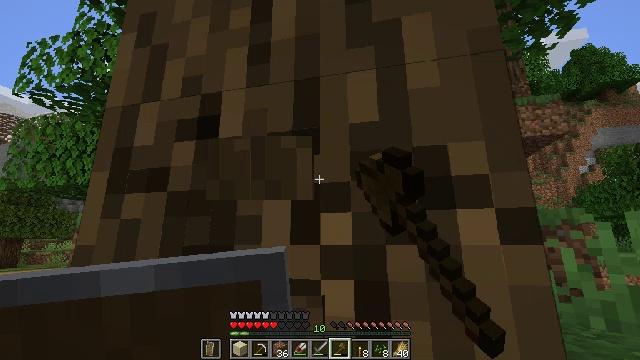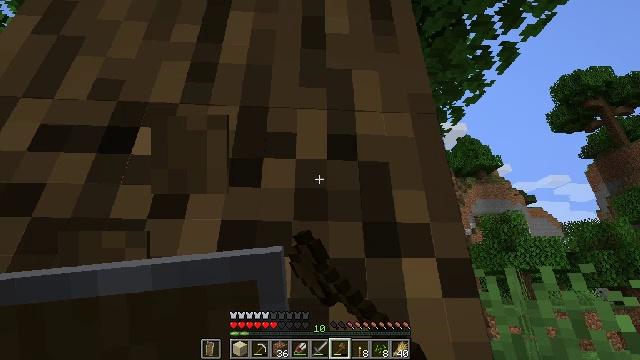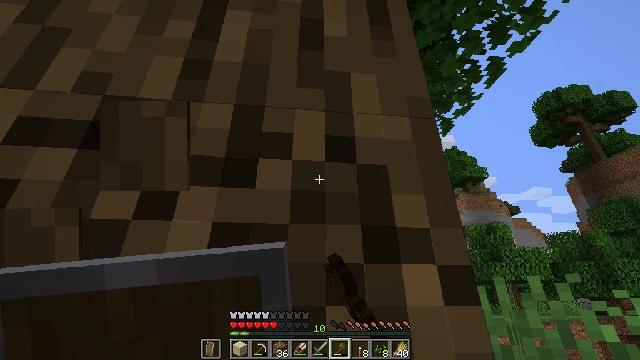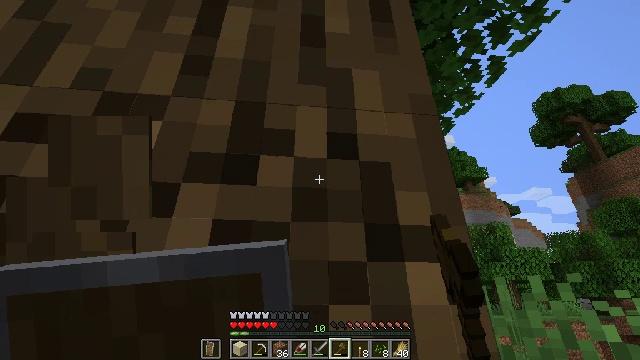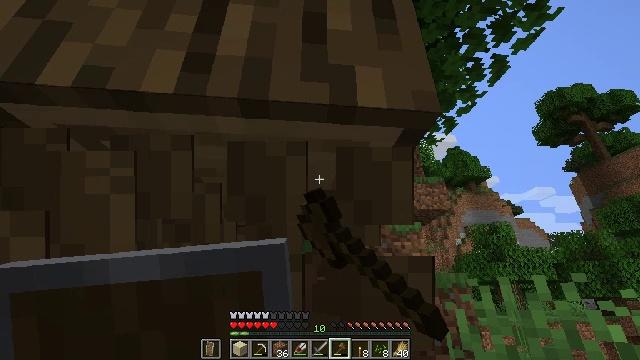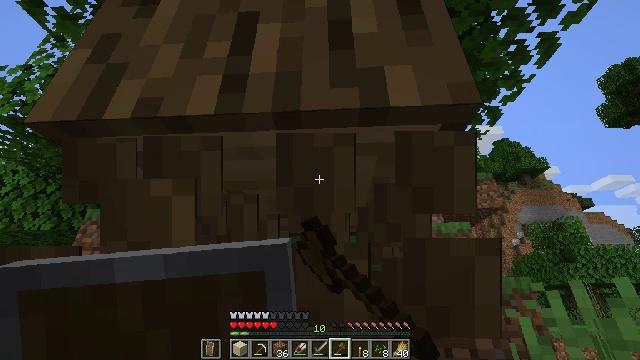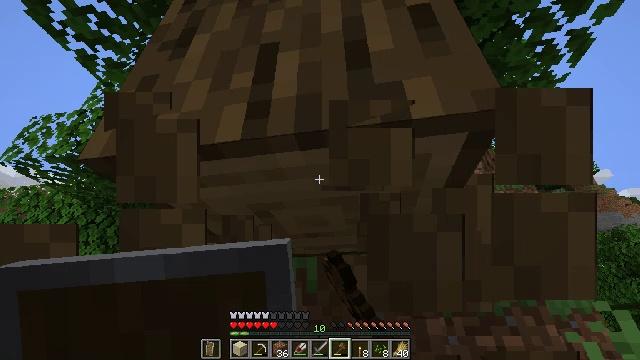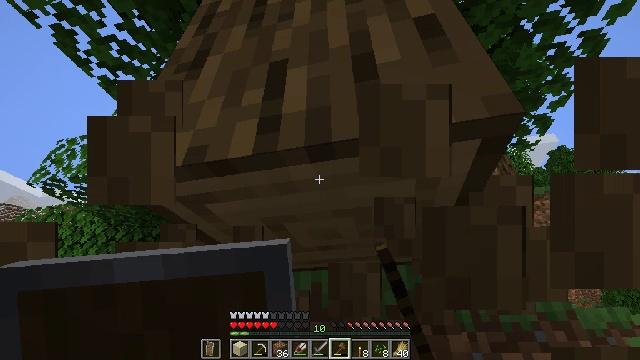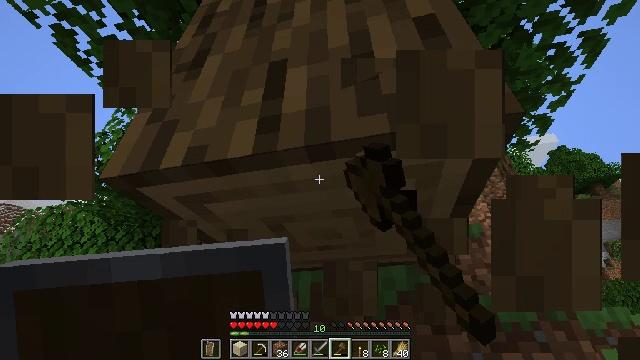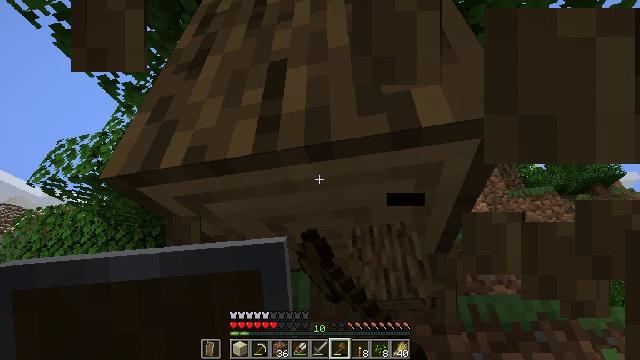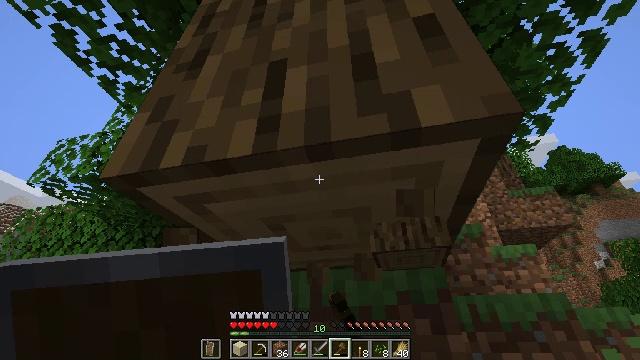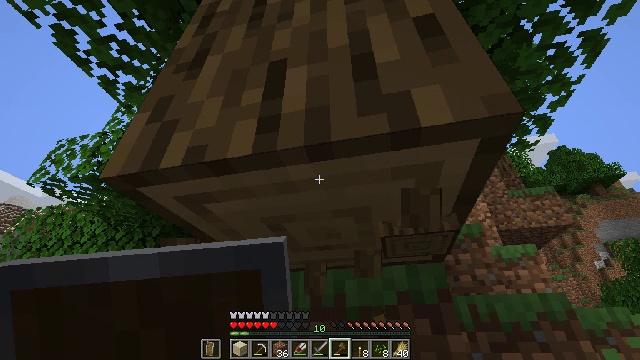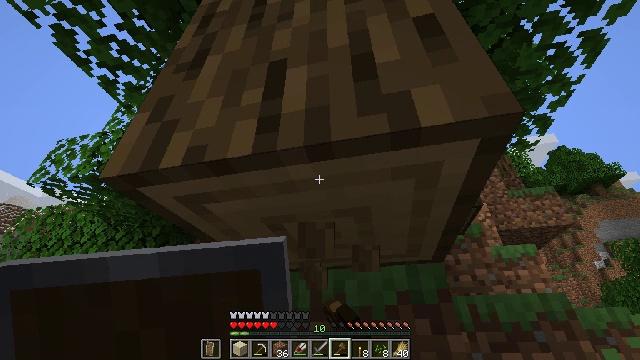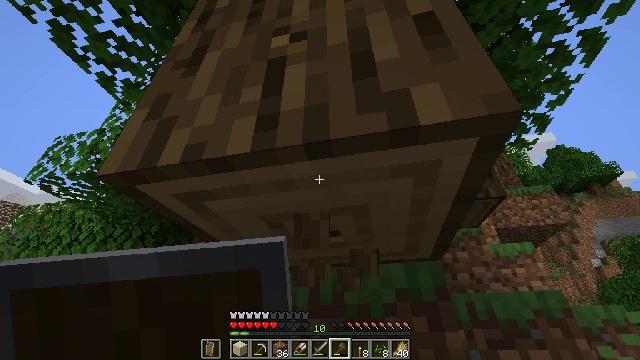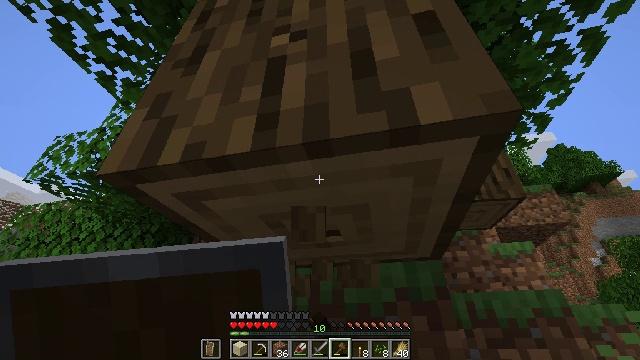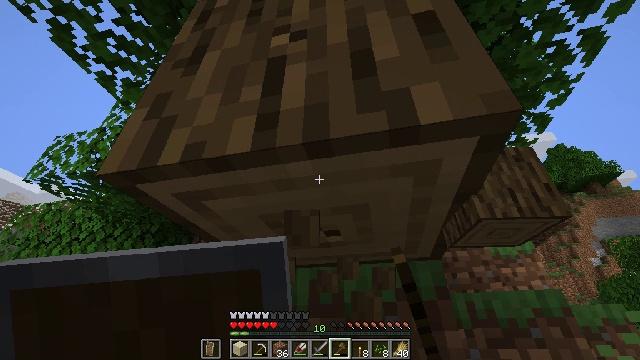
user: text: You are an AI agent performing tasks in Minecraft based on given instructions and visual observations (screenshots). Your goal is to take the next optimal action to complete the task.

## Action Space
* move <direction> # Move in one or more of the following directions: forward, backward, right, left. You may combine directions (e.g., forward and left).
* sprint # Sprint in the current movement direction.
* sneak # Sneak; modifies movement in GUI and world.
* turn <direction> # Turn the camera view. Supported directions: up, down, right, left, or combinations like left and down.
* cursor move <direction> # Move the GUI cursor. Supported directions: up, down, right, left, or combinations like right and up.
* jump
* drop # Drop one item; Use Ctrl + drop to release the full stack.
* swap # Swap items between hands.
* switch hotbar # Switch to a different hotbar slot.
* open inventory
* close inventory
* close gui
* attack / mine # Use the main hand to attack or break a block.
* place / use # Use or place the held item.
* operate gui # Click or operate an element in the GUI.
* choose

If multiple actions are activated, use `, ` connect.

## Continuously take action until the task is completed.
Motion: motion action
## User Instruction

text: Chop down the oak log.
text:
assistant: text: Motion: turn right and up, attack / mine
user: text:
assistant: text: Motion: turn right and up, attack / mine
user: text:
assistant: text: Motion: attack / mine
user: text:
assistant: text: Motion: attack / mine
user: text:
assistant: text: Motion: turn left and up, attack / mine
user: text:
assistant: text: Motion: turn left and up, attack / mine
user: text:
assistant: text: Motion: turn left and up, attack / mine
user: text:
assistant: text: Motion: attack / mine
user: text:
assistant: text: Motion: attack / mine
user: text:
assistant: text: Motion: attack / mine
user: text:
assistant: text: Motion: attack / mine
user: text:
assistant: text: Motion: attack / mine
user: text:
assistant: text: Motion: attack / mine
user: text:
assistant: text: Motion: attack / mine
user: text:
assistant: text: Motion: attack / mine
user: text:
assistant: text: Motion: attack / mine
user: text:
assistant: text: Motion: attack / mine
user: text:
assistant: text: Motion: attack / mine
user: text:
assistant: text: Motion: attack / mine
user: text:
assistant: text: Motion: attack / mine
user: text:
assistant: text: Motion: attack / mine
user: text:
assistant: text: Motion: attack / mine
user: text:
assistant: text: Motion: turn up, attack / mine
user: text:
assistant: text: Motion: turn right and up, attack / mine
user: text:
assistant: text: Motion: turn up, attack / mine
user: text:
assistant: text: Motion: attack / mine
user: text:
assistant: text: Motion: attack / mine
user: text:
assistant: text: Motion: attack / mine
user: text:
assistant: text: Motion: attack / mine
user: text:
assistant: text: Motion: attack / mine